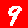
Digit: 9